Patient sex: M
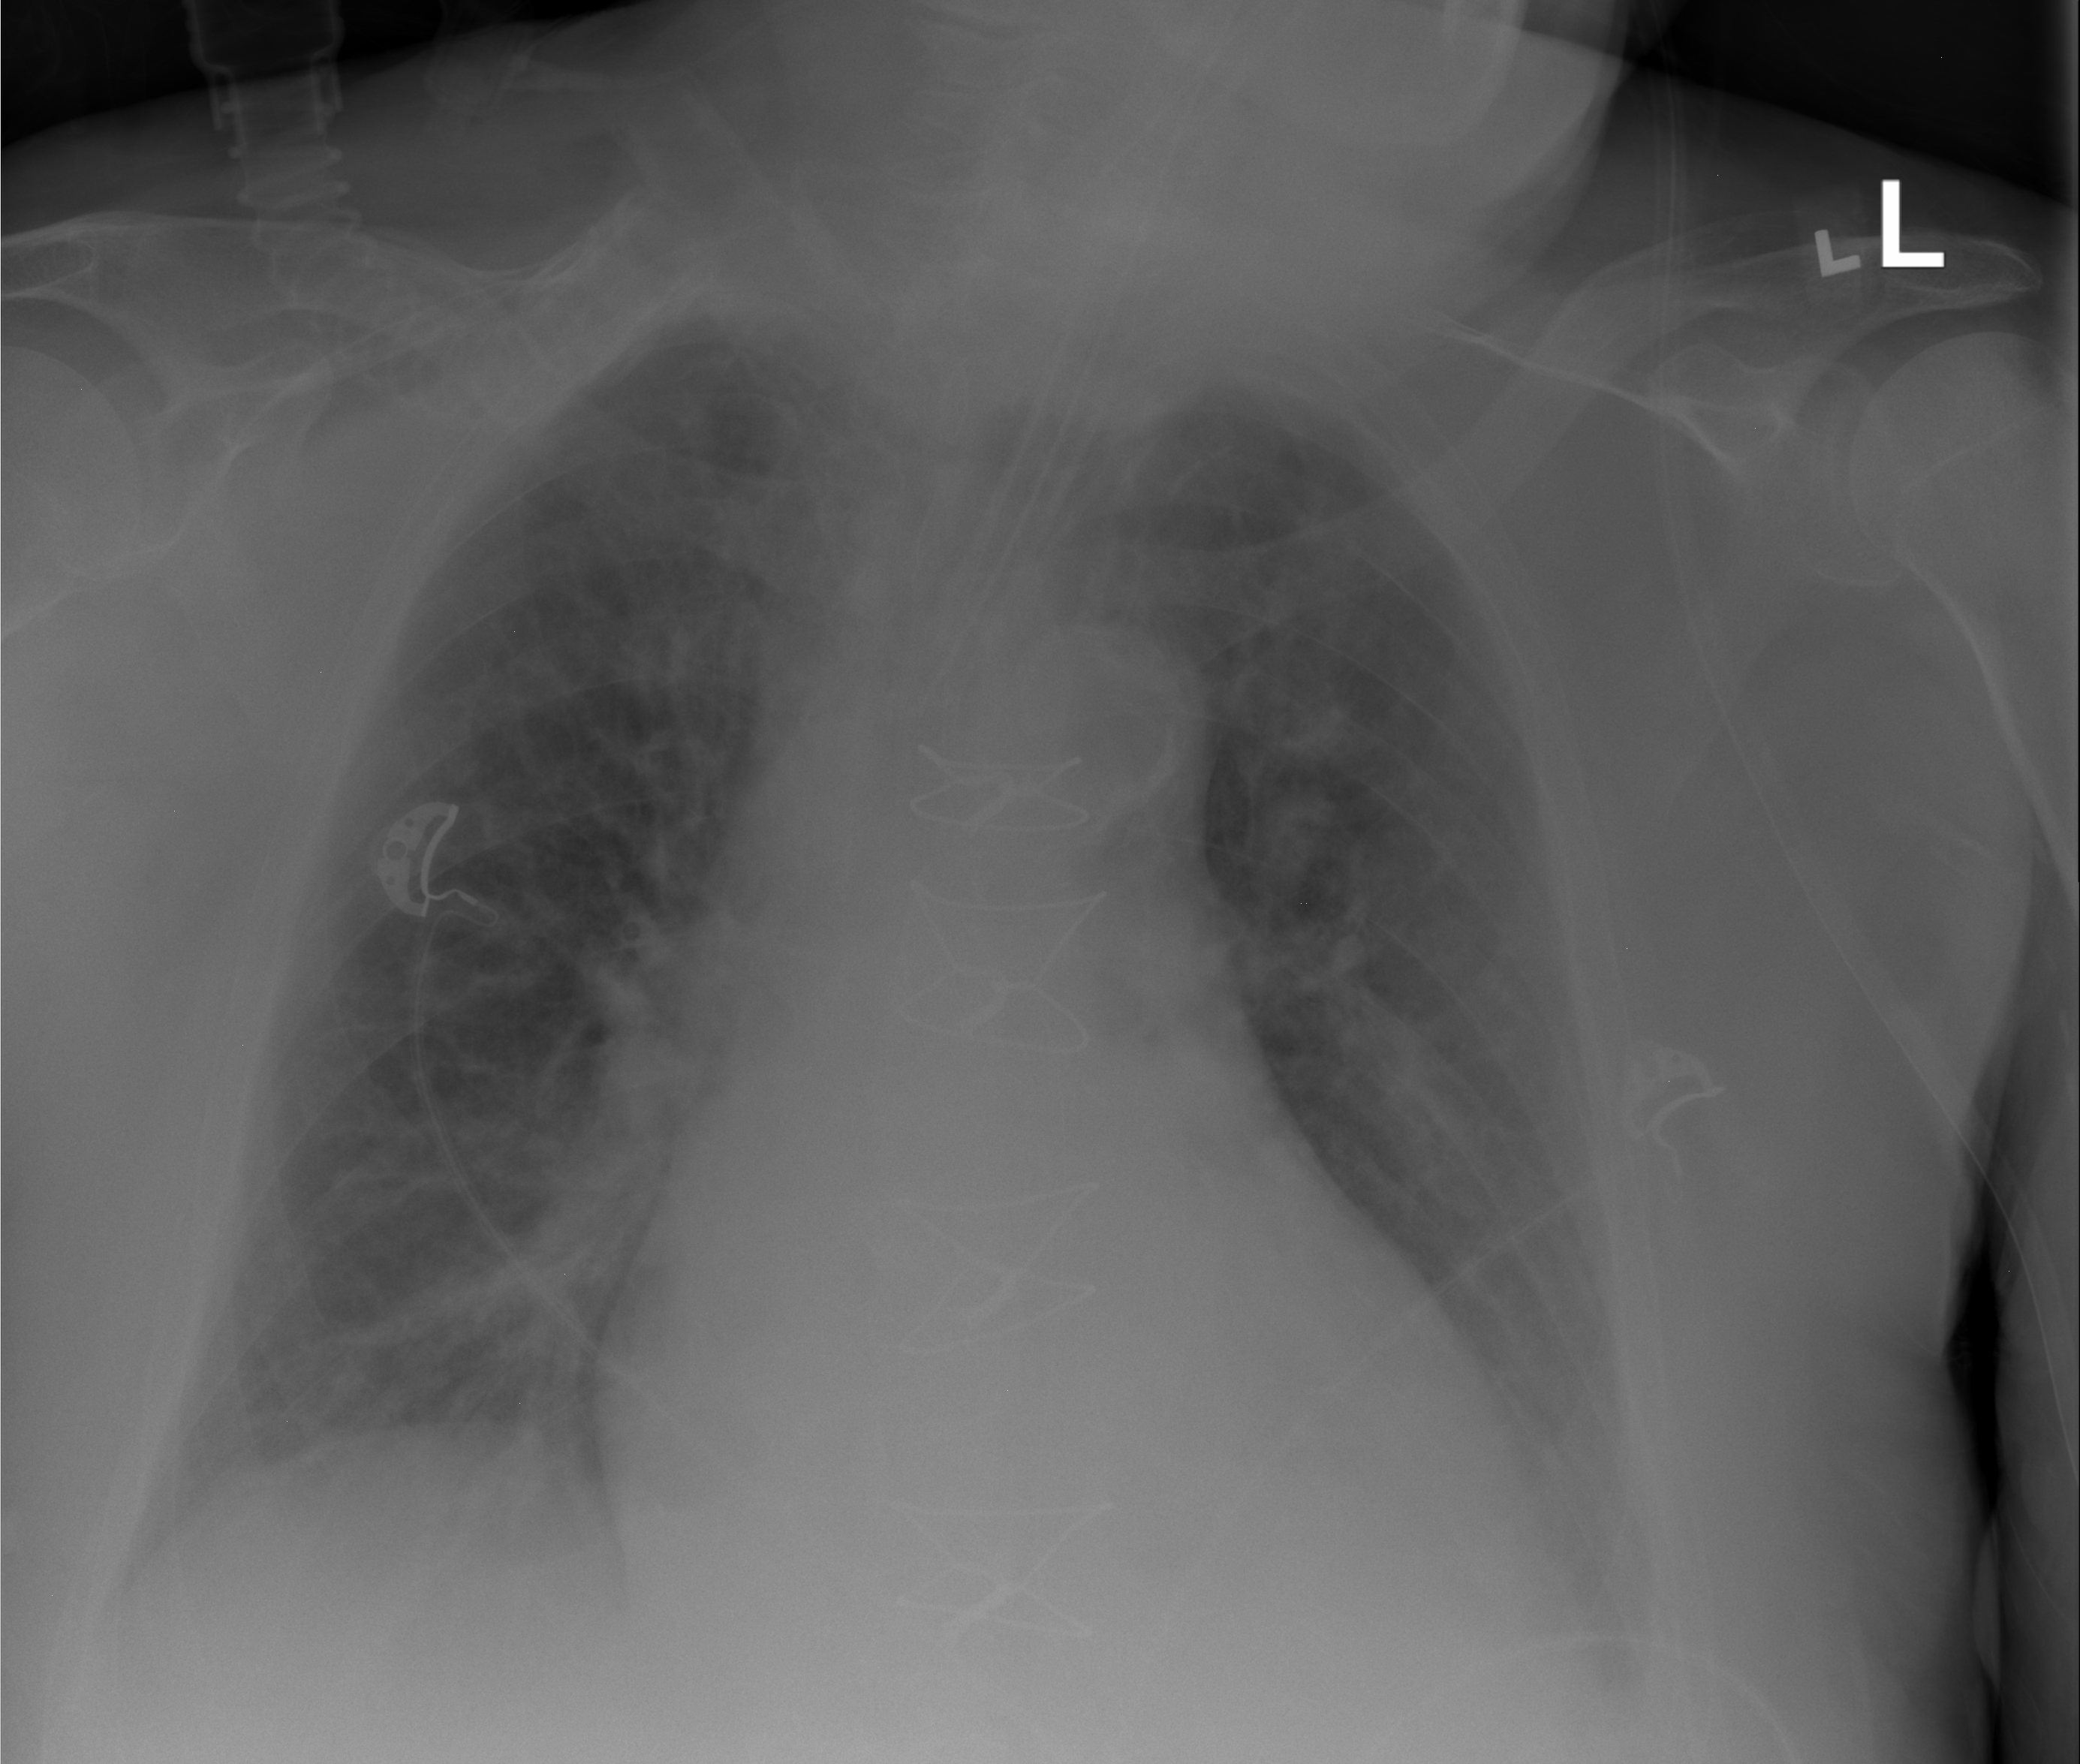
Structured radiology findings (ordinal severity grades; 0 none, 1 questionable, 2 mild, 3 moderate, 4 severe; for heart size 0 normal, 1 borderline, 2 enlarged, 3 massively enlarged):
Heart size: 2
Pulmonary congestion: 3
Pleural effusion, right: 0
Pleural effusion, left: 1
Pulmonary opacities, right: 0
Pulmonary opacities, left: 0
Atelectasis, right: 0
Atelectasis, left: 2